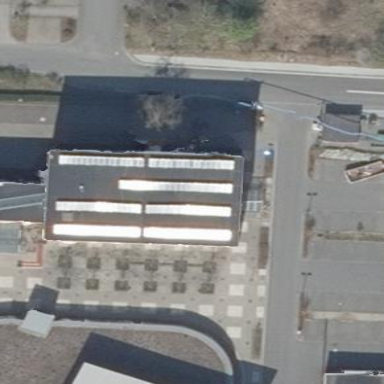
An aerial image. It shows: Part of building with flat roof. The building is grey with dark grey roof.